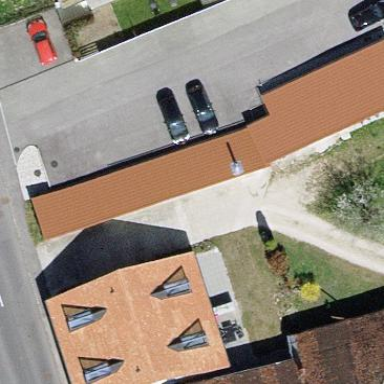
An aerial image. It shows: Garage.